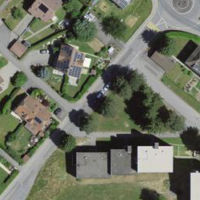
EUNIS habitat code: 54
Species observed at this site:
Cotinus coggygria